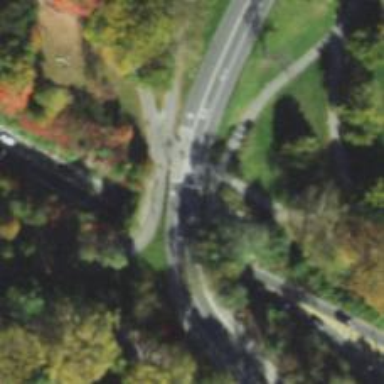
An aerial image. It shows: Asphalt service road with cycle track.